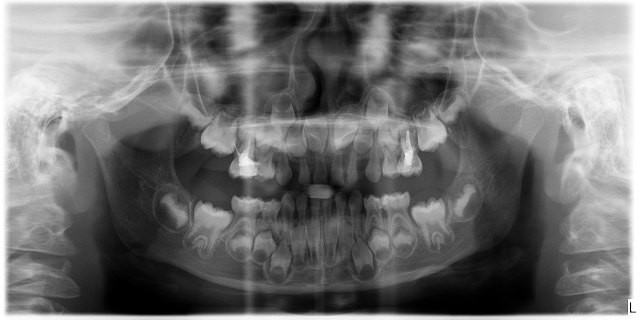
child